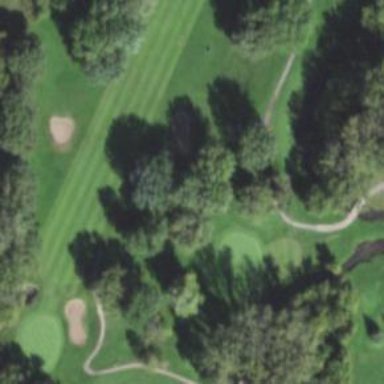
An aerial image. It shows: Well-maintained grassy area designated as golf fairway.